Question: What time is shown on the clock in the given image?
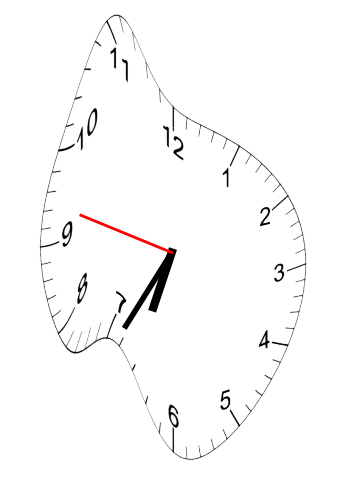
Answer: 06:34:47